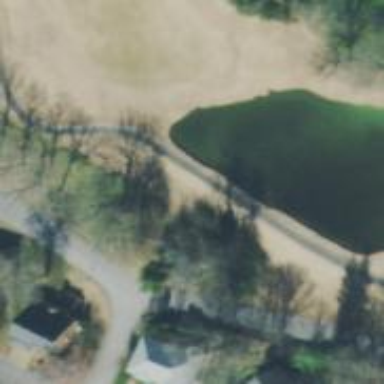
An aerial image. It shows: Picturesque scene of golf course with lateral water hazard.